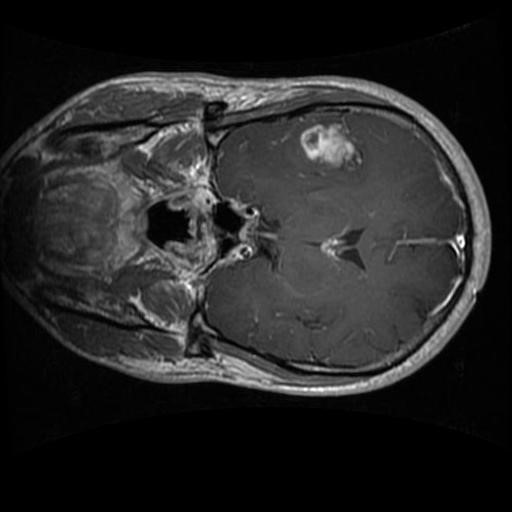
Label: brain_glioma